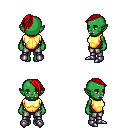
a pixel art fantasy rpg character, female body template, orc, green skin, gold chest armor, metal pants, red long mohawk hairstyle, metal boots, four views (front, back, left, right), 2x2 character sprite sheet, small pixel art, hard edges, no anti-aliasing